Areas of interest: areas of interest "Agricultural and Sideline Products Market"
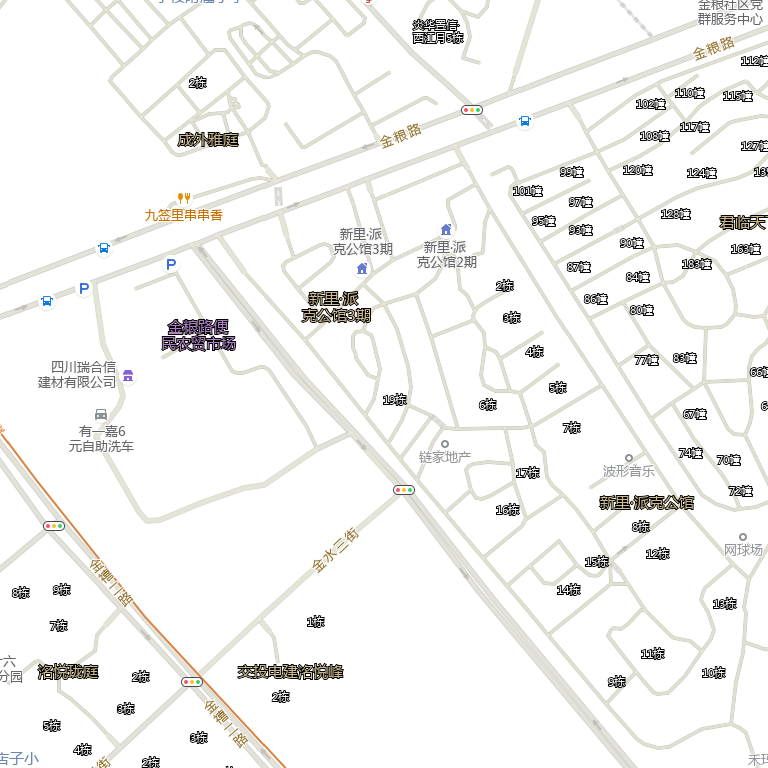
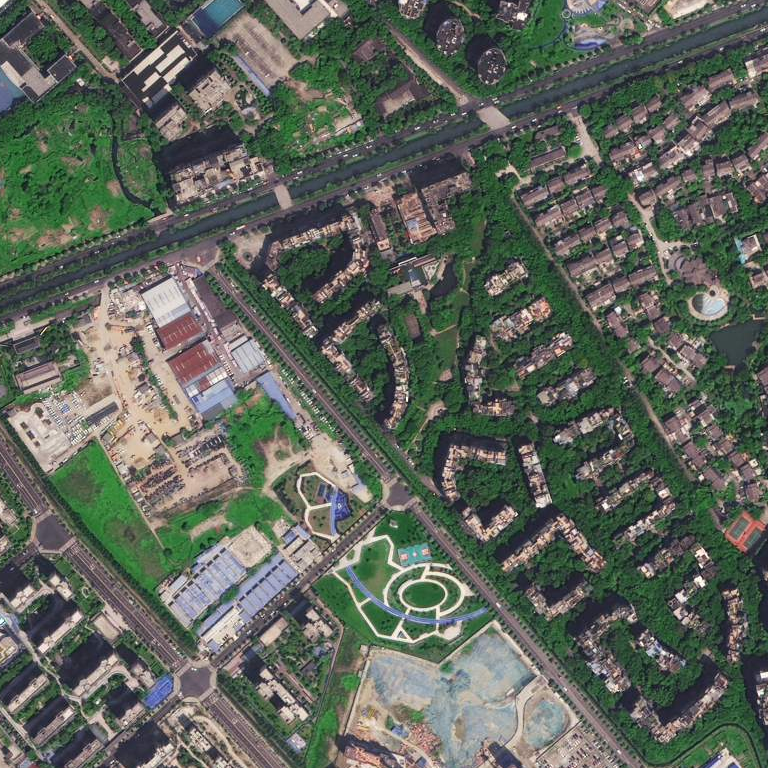